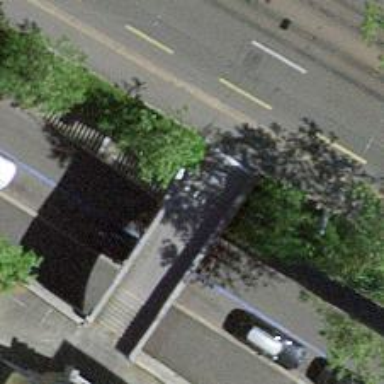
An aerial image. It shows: Footway bridge with paving stones surface.